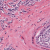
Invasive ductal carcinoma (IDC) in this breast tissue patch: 1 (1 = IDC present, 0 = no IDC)